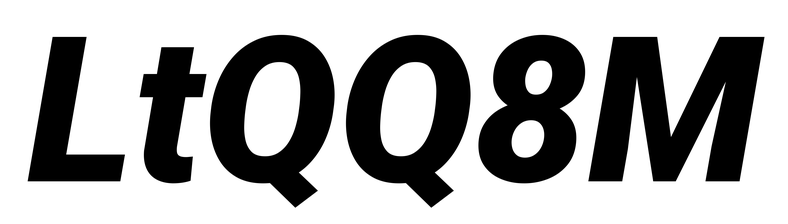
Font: Roboto-Italic_Black_Italic